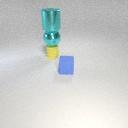
small yellow rubber cylinder below large cyan metal sphere